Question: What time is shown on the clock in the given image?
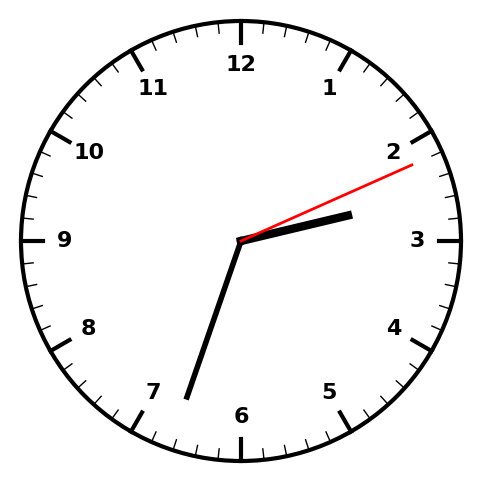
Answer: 02:33:11